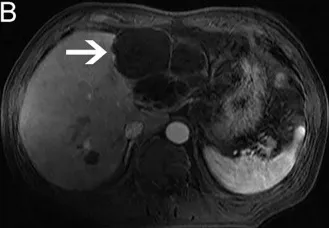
MRI examination. The lesion showed low signals with multiple rooms on T1-weighted images. Contrast-enhanced T1-weighted images showed no lesion enhancement:. Arterial phase.
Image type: radiology (mri)